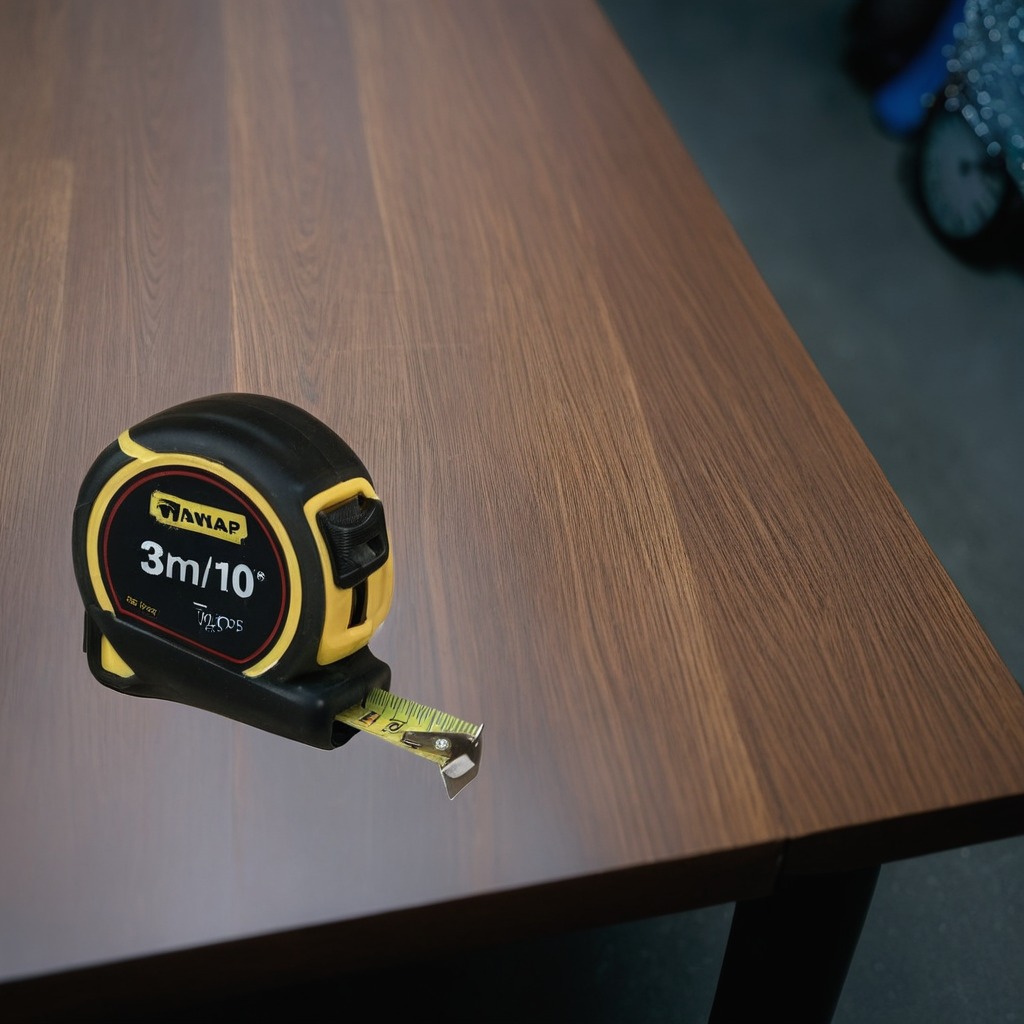
A measuring tape is lying on the old table.